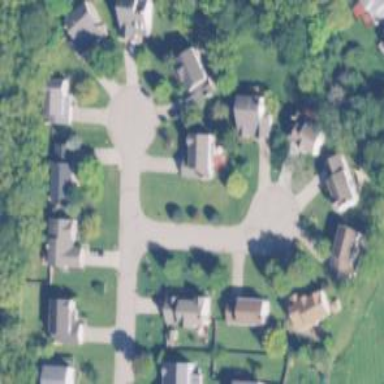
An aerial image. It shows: Residential road.